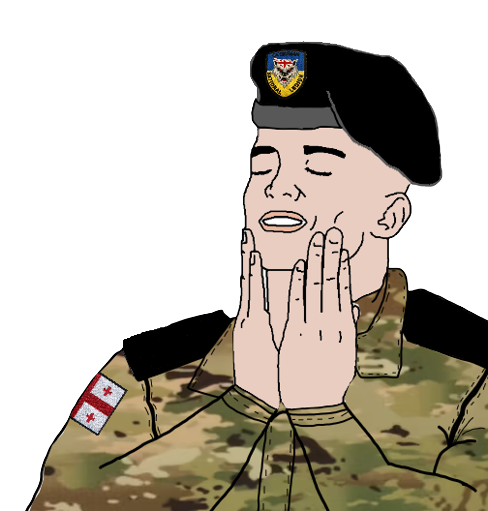
Label: 5_Feels_Good